Field crop: maize
Growth stage: 2
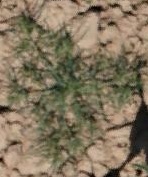
Species: salsola